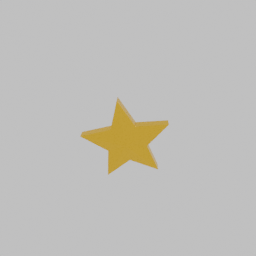
Label: decoration